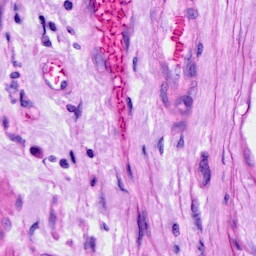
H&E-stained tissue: Ovarian